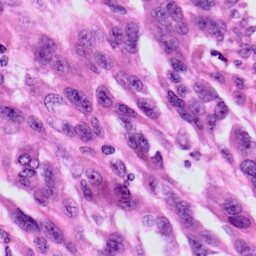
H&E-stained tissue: Skin